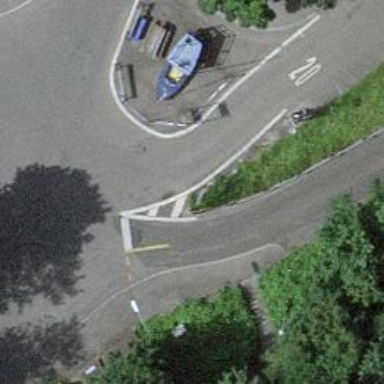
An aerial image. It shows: Solid road edge marking is visible.